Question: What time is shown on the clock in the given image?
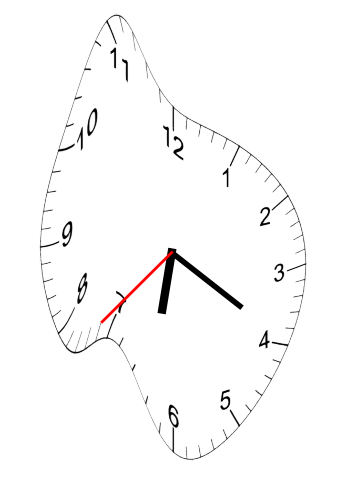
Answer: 06:19:37